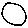
Label: circle